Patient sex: M
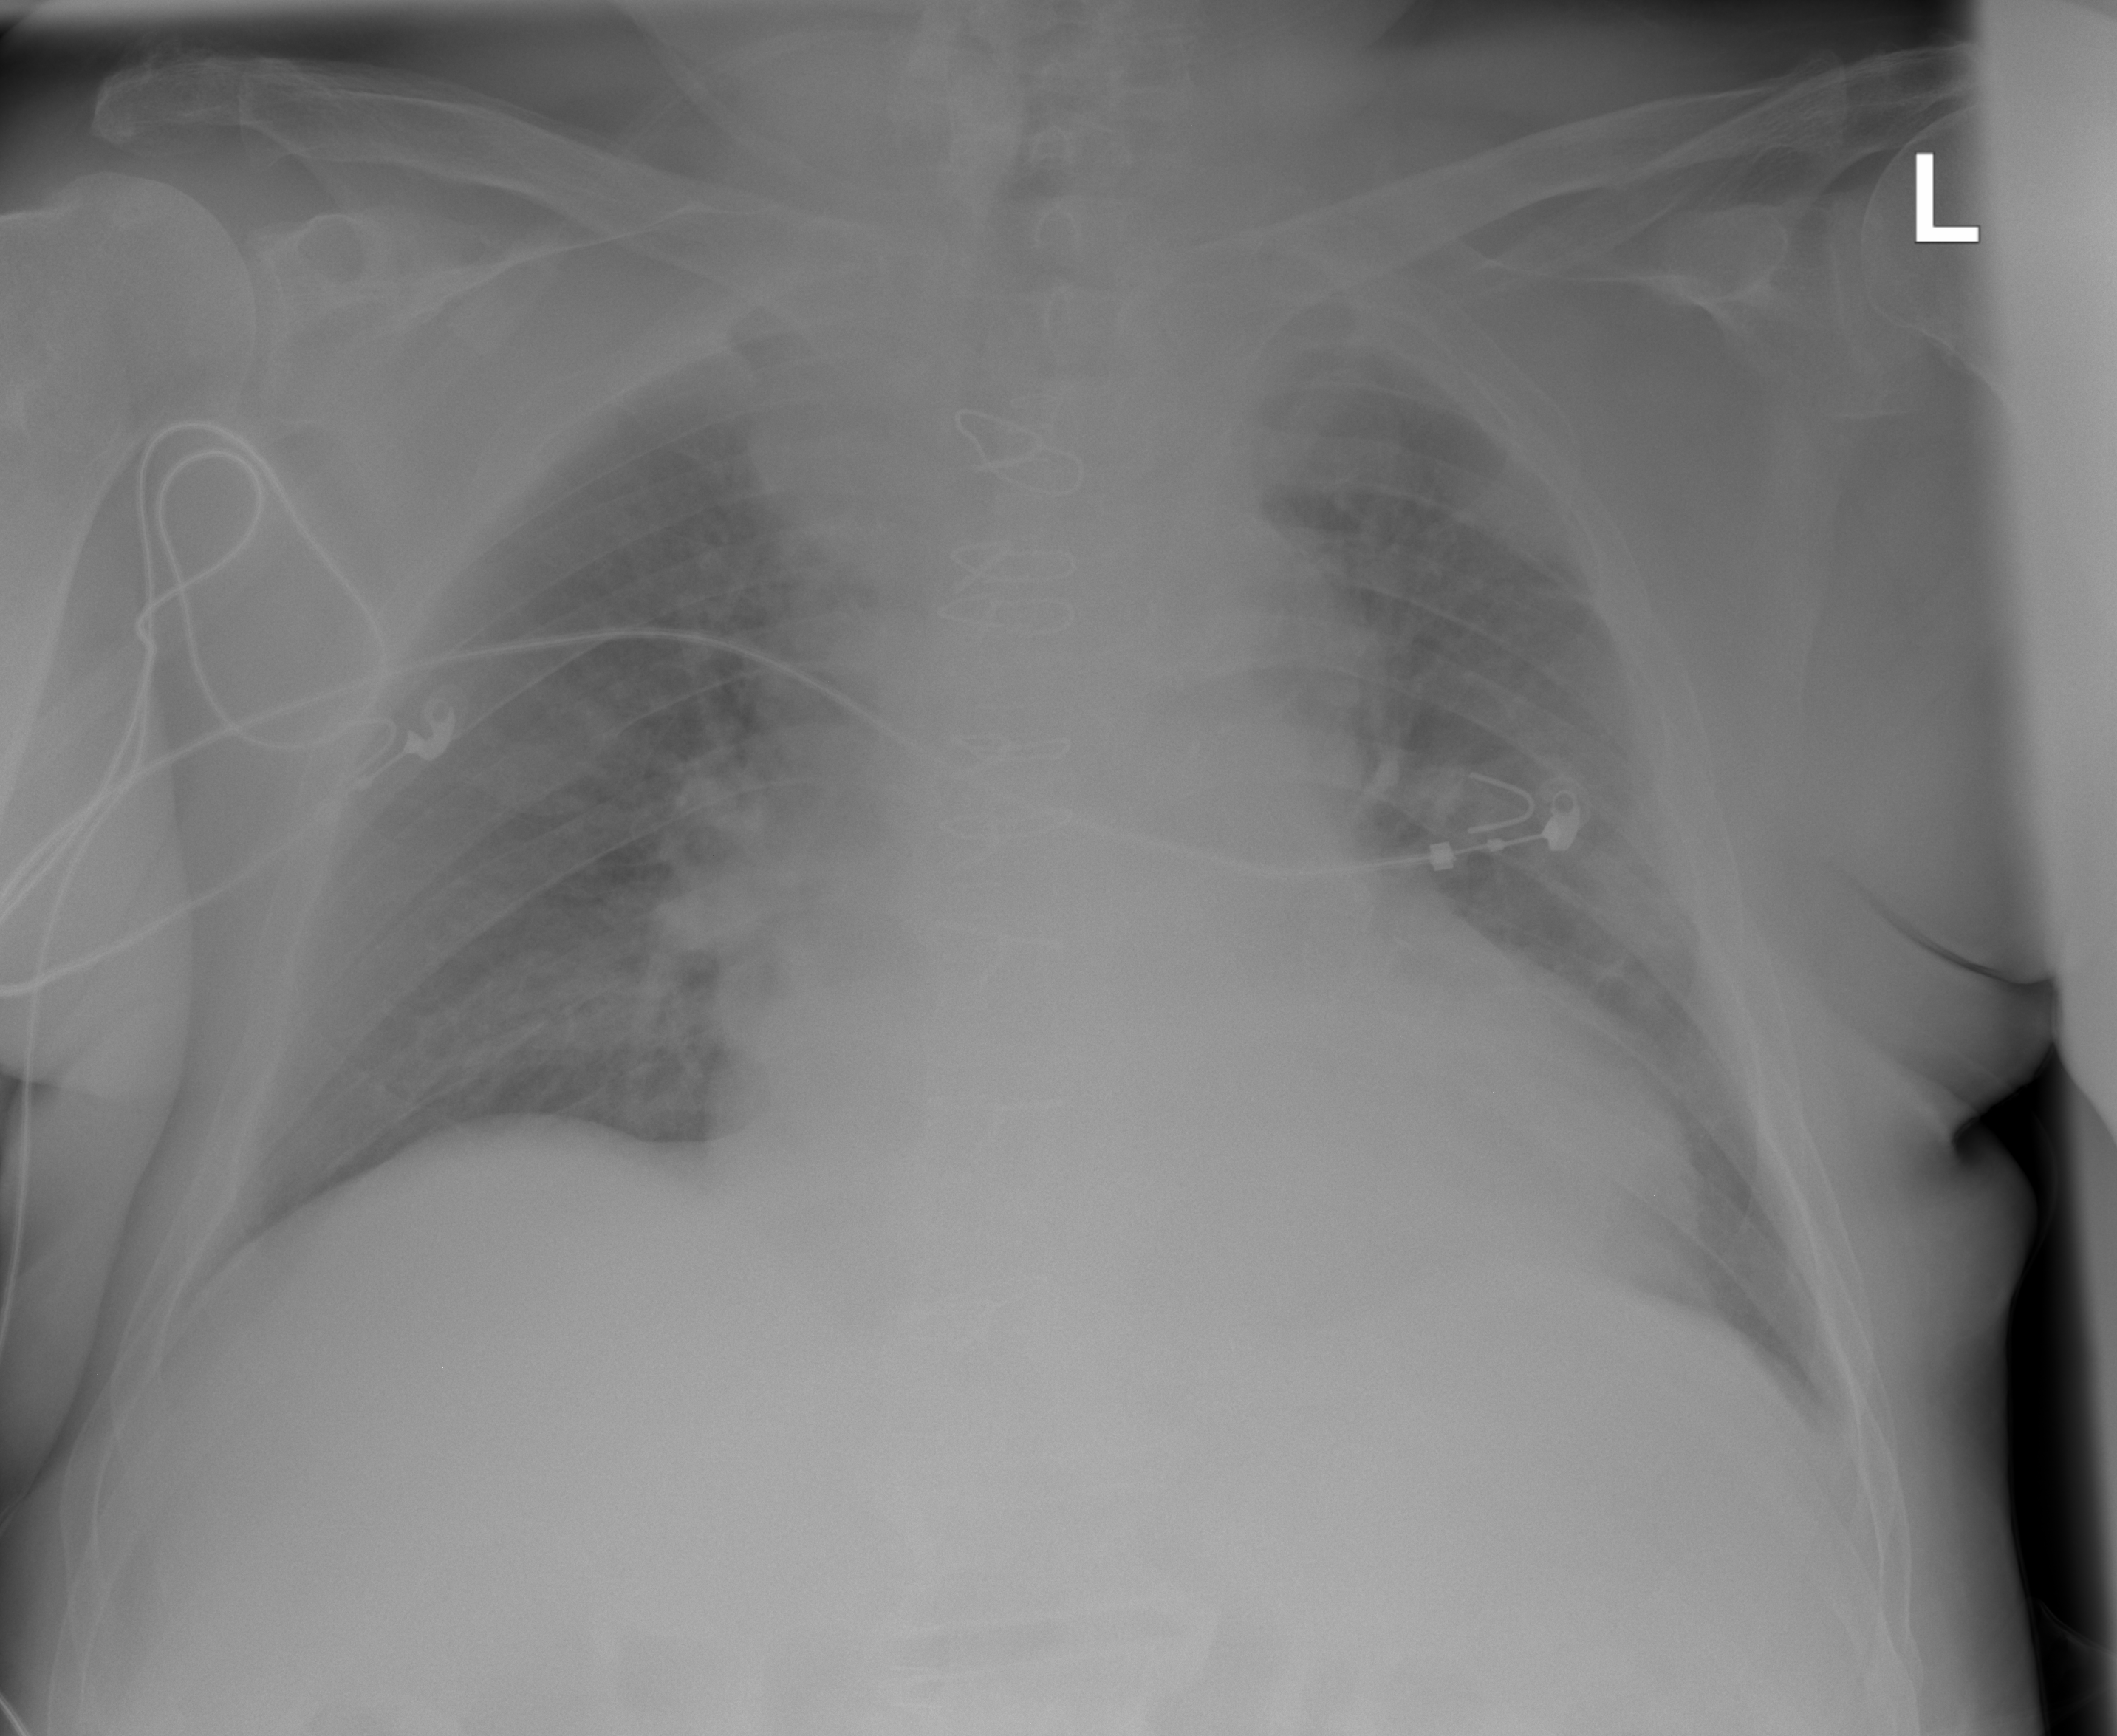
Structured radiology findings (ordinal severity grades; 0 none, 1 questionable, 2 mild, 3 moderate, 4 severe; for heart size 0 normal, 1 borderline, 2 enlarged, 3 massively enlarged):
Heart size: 2
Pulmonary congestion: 2
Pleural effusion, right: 0
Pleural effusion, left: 0
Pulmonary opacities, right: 1
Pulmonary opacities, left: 1
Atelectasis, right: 0
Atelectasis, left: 1